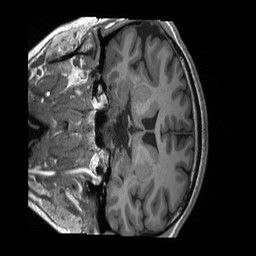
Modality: T1w
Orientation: coronal
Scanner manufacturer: siemens
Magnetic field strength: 3 T
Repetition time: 2.4 s
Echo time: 0.00224 s